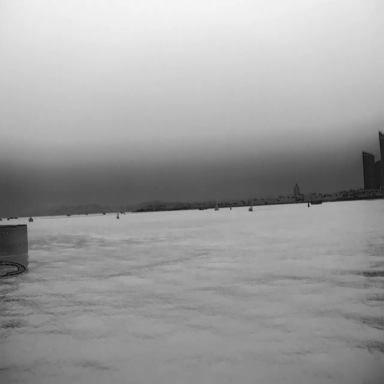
There are four sailboats in the infrared image.